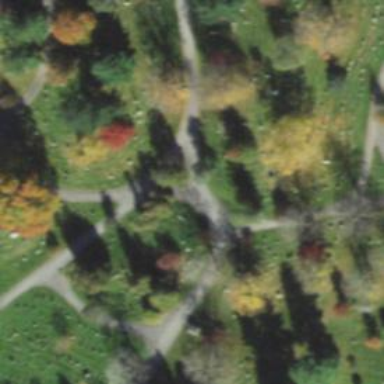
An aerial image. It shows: Sector in the cemetery.